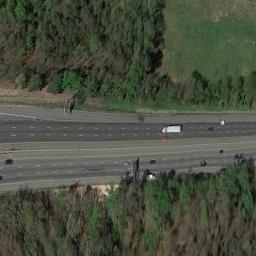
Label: freeway